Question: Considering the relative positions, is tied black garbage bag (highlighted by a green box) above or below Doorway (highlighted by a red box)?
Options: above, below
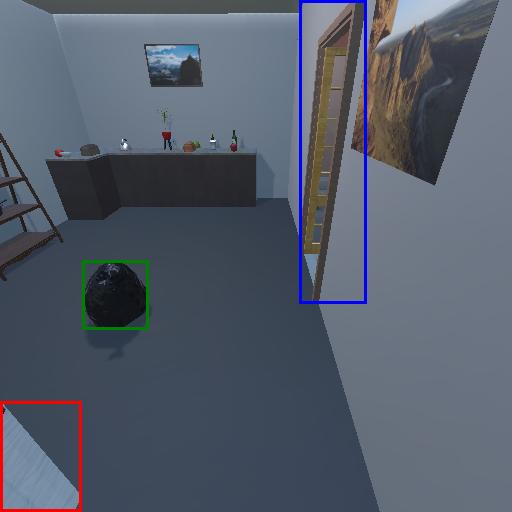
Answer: above